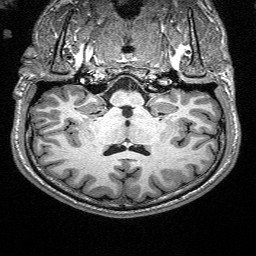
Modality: T1w
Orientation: sagittal
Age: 24
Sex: male
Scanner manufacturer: siemens
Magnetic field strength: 3 T
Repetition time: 2.4 s
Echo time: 0.03 s